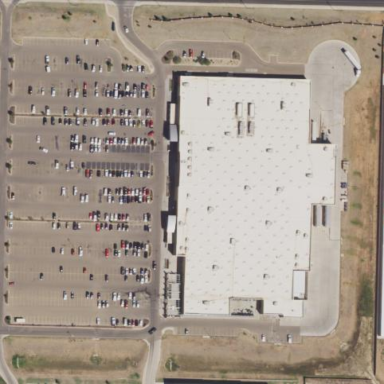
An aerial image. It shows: Retail area.